Question: First I want to show the layout to you, so I think it will be clear what I try to achieve:

The first div is on the top of the page and has a static height. The second div has to fill the remaining space to the bottom. How can i achieve this without javascript or jQuery?
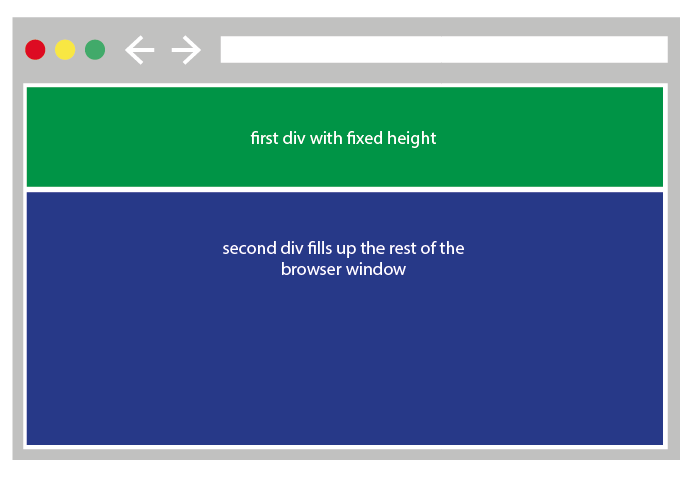
Answer: You could use the <URL> function to do this.
'''
html, body {
height: 100%;
margin: 0;
}
#top {
background: #00A743;
height: 100px;
}
#bottom {
background: #40008B;
height: calc(100% - 100px);
}
'''
'''
<div id="top"></div>
<div id="bottom"></div>
'''